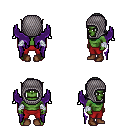
a pixel art fantasy rpg character, male body template, orc, green skin, purple wings, red pants, gray long bangs hairstyle, chain hood, white cloth bandages, brown shoes, four views (front, back, left, right), 2x2 character sprite sheet, small pixel art, hard edges, no anti-aliasing